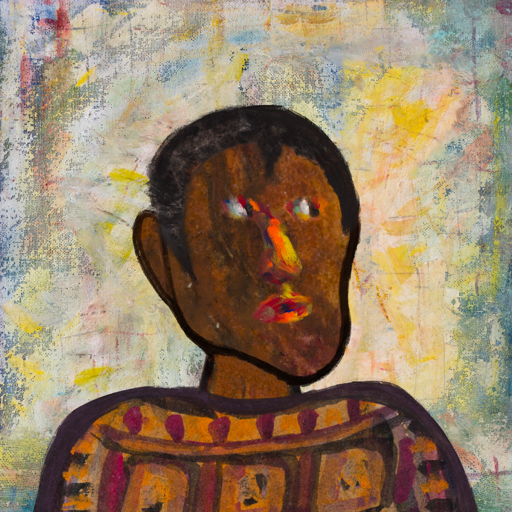
Background: Irani, Head And Neck Side: Mosgoul, Face Side: An_Impression, Bust: Doll, Hair Side: Roy_Bahadur, Head Accessory: Blank, Second Necklace: Blank, Necklace: Blank, Baby: Blank